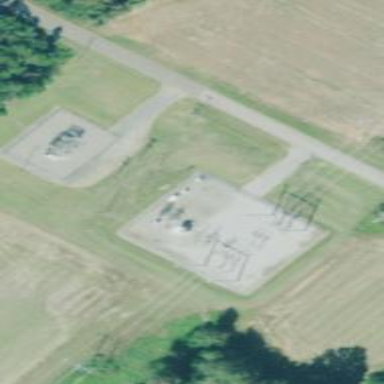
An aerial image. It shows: Distribution level power substation enclosed by fence.